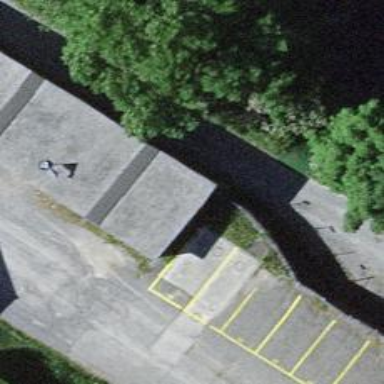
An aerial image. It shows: Retaining wall.